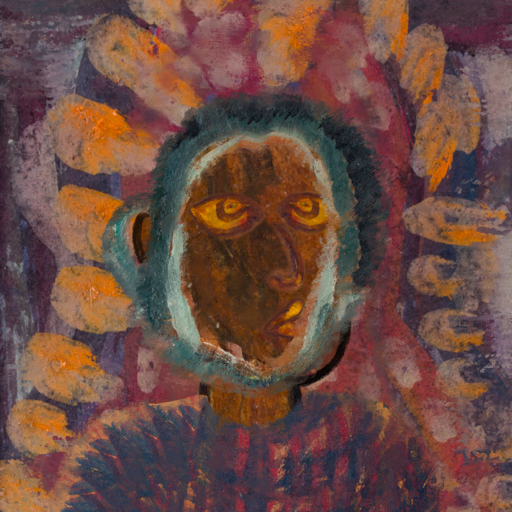
Background: Doll, Head And Neck Side: Mosgoul, Face Side: Comrade, Bust: In_The_Sun, Hair Side: Boggyland, Head Accessory: Blank, Second Necklace: Blank, Necklace: Blank, Baby: Blank